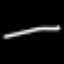
Label: line